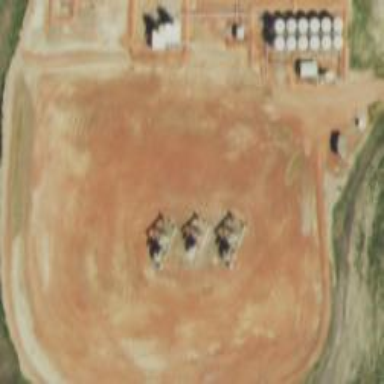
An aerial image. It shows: Petroleum well.